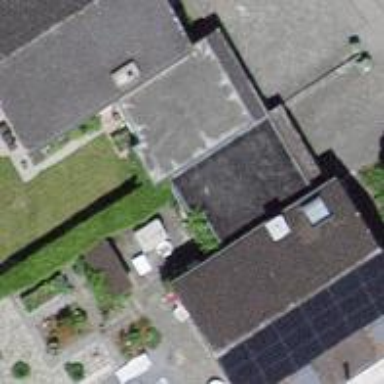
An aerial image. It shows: Residential building.